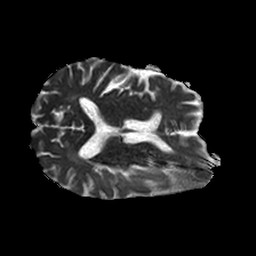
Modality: ADC
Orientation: axial
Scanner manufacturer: philips
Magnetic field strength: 1.5 T
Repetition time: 3.4 s
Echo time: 0.06922 s